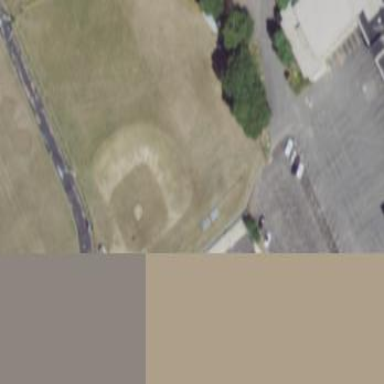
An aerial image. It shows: Baseball pitch for leisure and sports activities.